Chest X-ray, PA view. Patient: 56 years old, sex F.
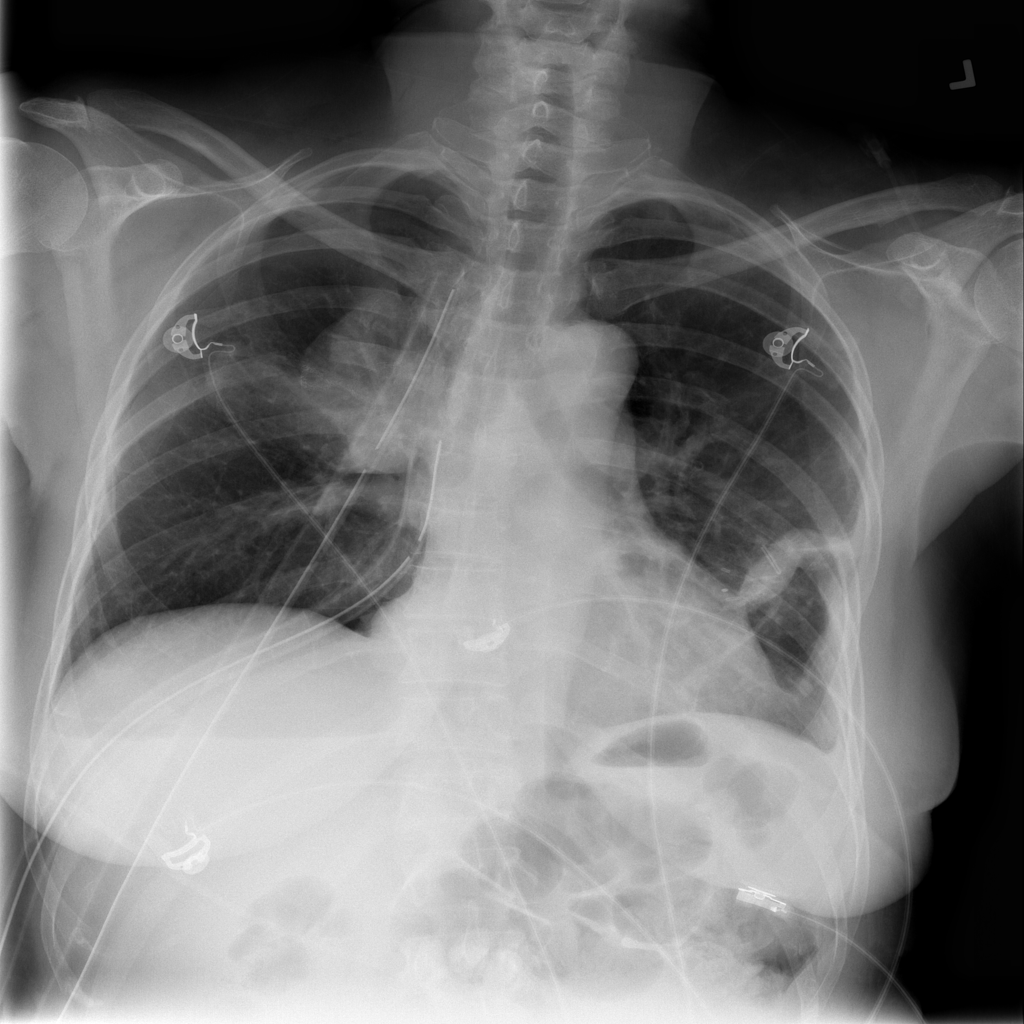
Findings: No Finding